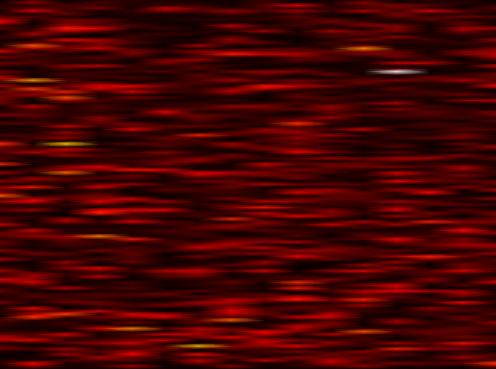
Label: OFDM